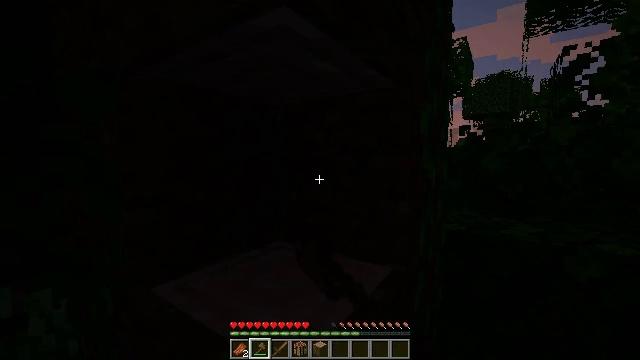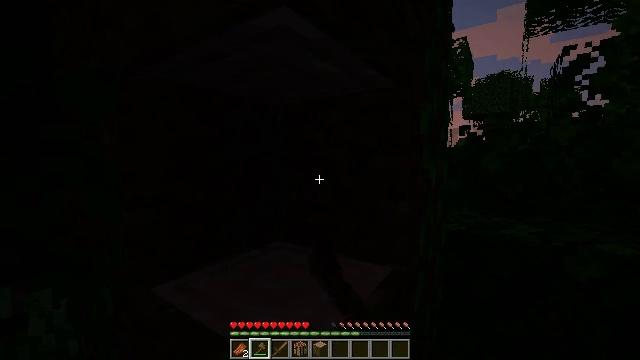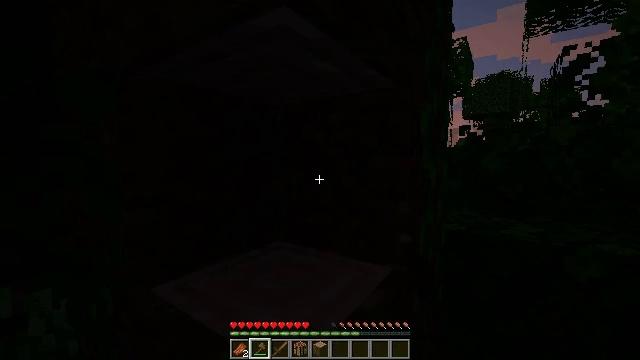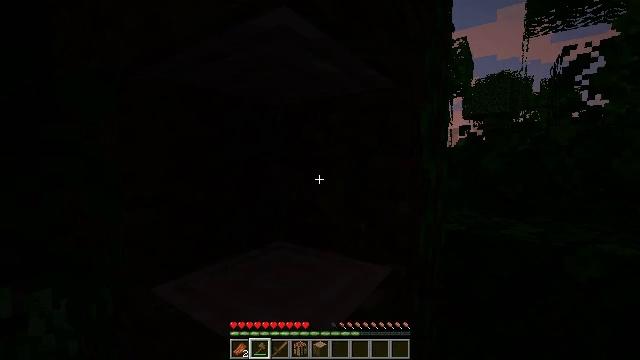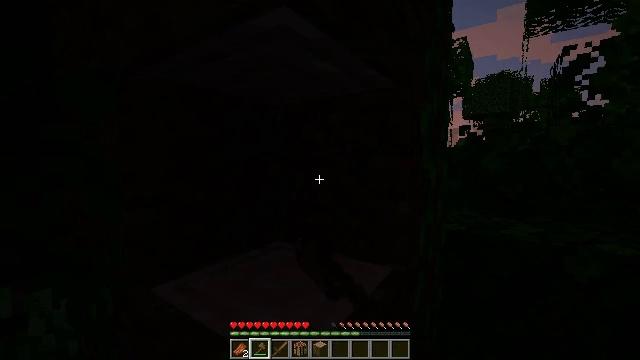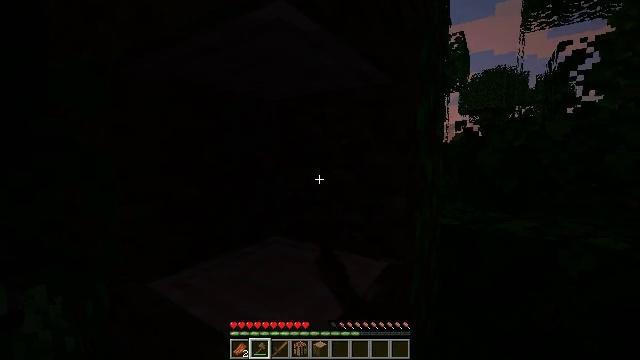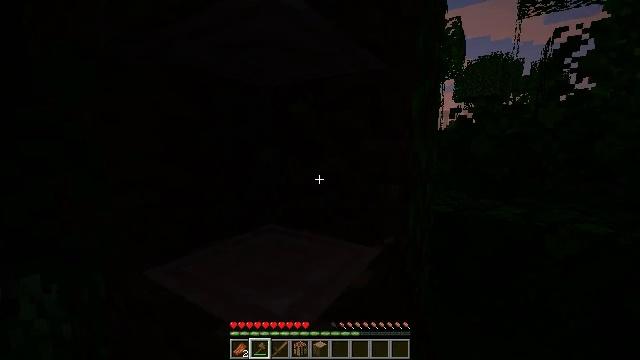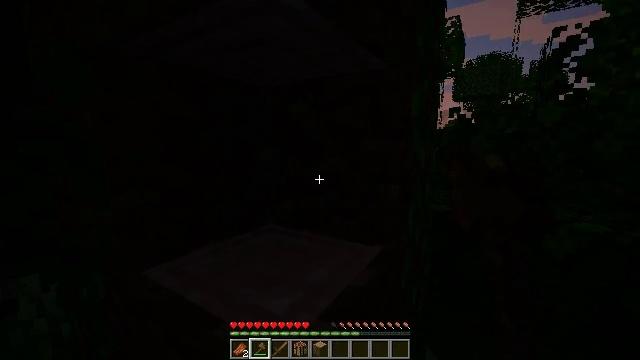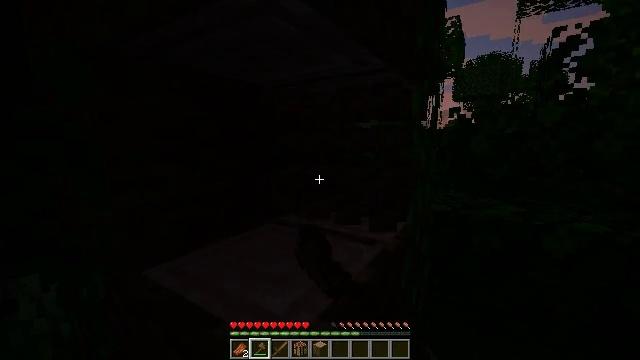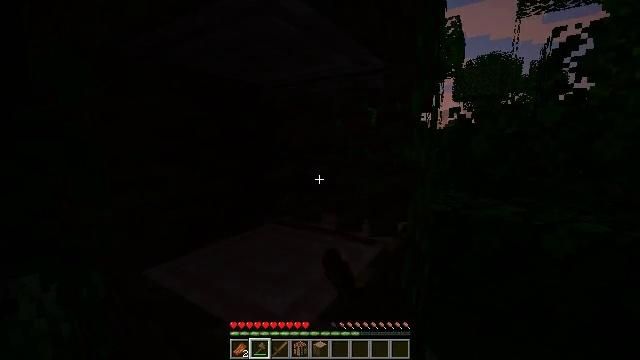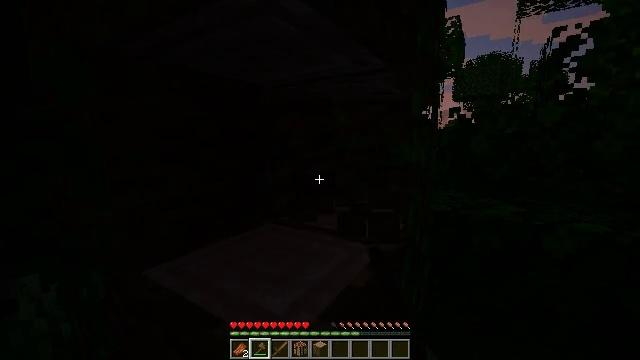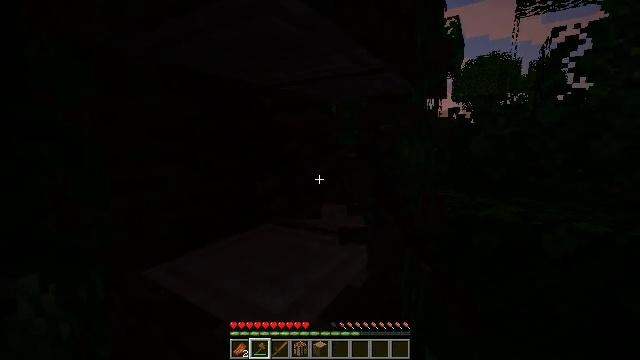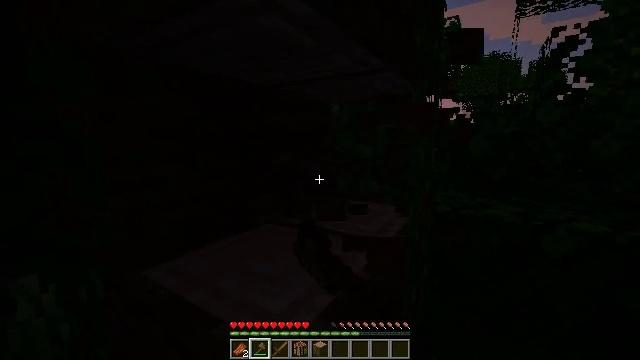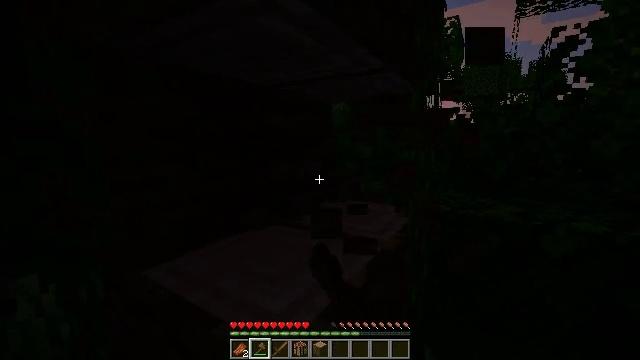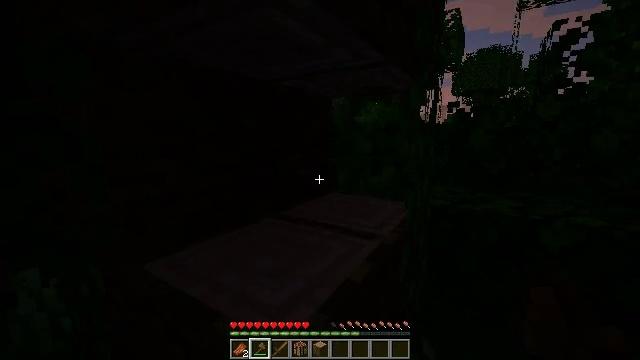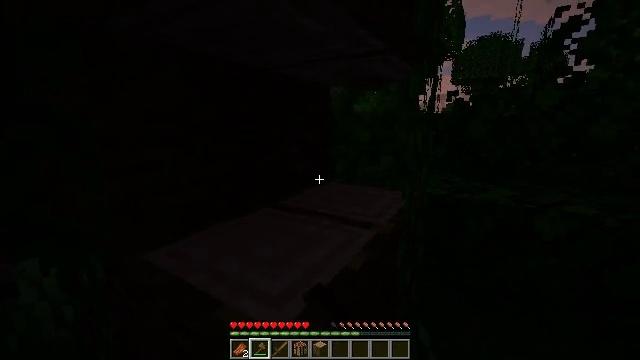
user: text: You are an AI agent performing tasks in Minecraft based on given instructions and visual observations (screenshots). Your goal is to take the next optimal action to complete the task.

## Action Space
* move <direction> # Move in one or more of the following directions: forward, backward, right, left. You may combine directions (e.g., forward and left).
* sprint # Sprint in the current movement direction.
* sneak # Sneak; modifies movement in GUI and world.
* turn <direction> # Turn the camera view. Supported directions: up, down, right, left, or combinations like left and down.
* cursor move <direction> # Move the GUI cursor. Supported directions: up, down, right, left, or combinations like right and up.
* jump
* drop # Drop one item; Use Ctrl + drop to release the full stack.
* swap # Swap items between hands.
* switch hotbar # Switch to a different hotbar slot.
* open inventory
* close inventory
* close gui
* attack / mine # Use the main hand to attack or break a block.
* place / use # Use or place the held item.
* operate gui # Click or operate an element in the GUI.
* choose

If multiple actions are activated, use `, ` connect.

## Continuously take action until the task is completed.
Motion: motion action
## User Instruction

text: Chop down a jungle log from the jungle tree.
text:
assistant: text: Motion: attack / mine
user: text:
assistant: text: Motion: attack / mine
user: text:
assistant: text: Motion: attack / mine
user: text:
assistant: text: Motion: attack / mine
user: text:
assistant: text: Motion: turn down, attack / mine
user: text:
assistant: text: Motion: turn right and down, attack / mine
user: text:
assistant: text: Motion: attack / mine
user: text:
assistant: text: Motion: attack / mine
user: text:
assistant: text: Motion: attack / mine
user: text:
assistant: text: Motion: attack / mine
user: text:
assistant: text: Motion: attack / mine
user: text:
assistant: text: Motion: attack / mine
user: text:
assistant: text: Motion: attack / mine
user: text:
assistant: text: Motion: turn down, attack / mine
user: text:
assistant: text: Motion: turn down, attack / mine
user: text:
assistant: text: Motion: attack / mine
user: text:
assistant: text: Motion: attack / mine
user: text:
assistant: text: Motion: attack / mine
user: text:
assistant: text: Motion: turn left and down, attack / mine
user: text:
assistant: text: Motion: turn left and down, attack / mine
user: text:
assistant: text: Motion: turn down, attack / mine
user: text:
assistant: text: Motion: attack / mine
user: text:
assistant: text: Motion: attack / mine
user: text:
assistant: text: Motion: attack / mine
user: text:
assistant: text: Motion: attack / mine
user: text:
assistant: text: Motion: attack / mine
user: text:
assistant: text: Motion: attack / mine
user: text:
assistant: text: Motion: attack / mine
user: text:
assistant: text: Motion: attack / mine
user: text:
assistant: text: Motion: attack / mine